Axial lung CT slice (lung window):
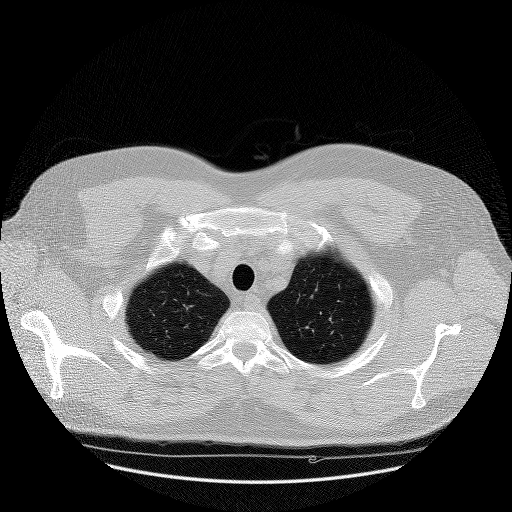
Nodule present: no